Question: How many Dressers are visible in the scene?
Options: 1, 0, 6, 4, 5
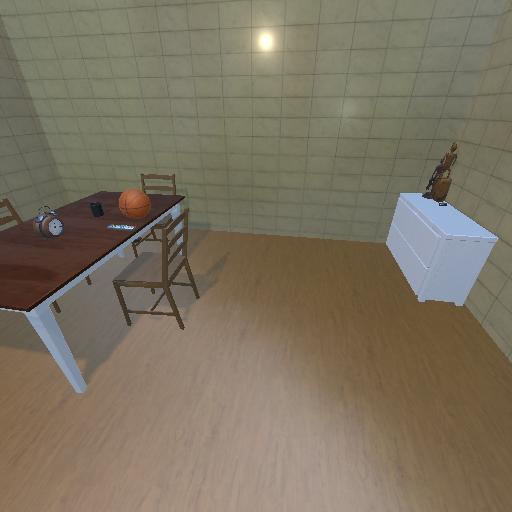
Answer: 1